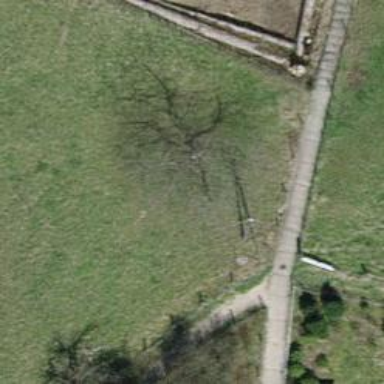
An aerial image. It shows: Single tag "natural: tree."